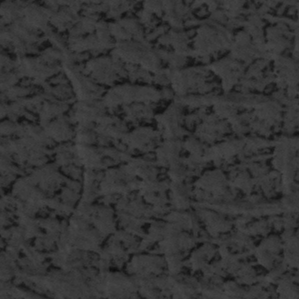
Label: frost